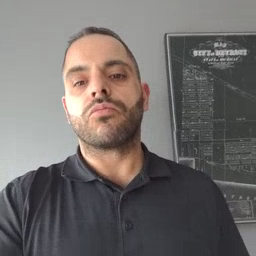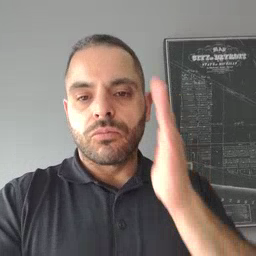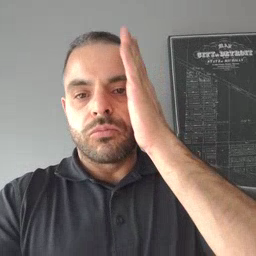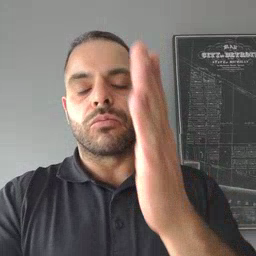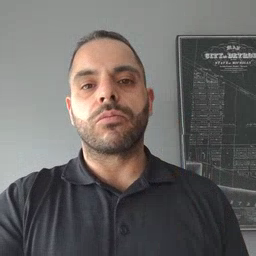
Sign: will